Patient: sex F, age 55
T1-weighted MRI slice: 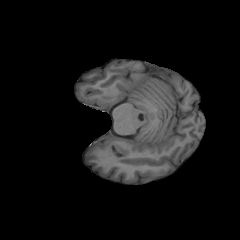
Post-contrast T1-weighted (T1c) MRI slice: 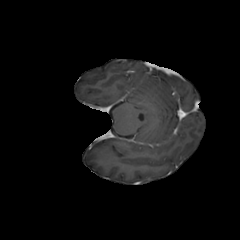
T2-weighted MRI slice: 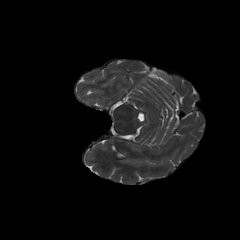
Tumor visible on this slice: no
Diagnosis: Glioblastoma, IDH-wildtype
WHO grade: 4